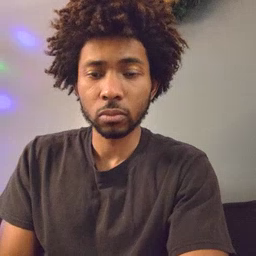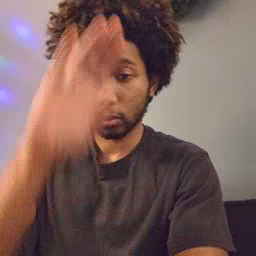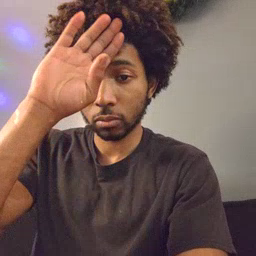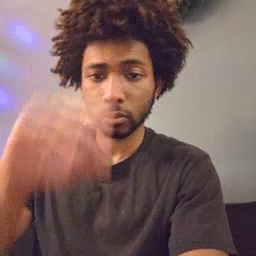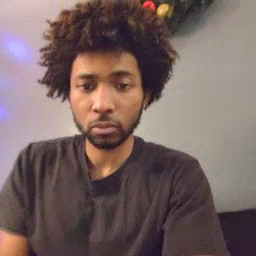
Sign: fireman